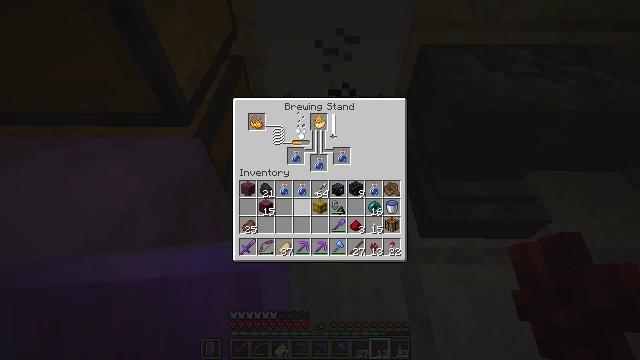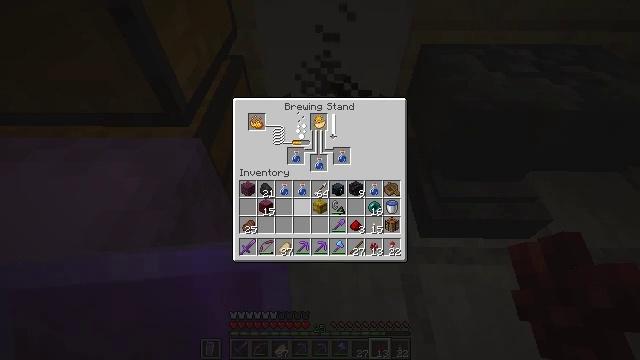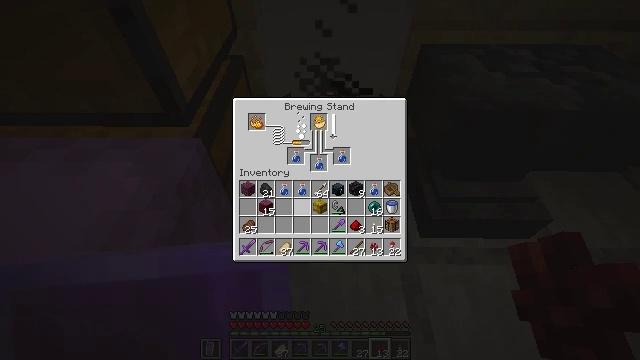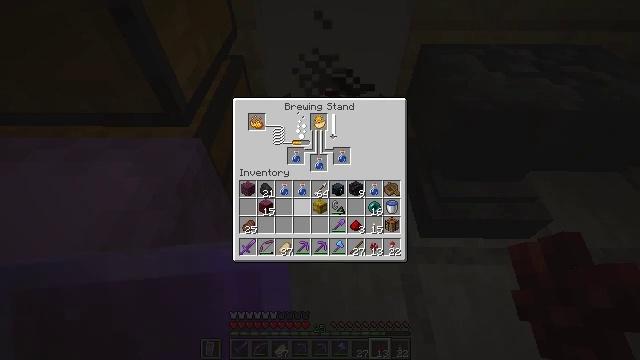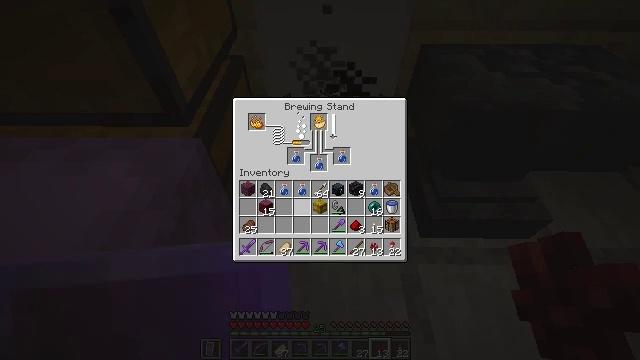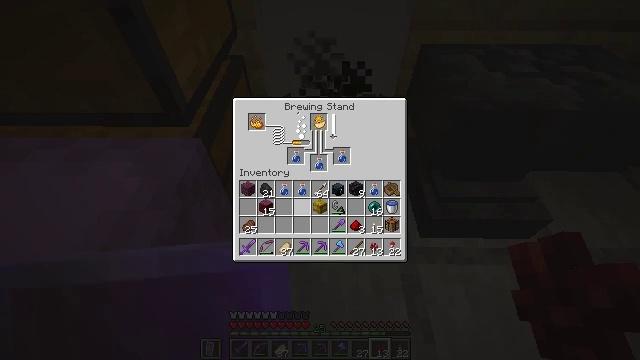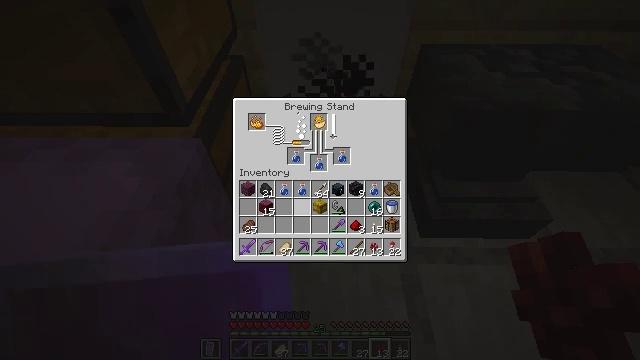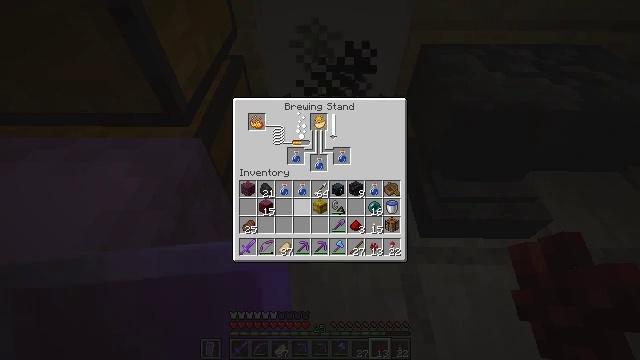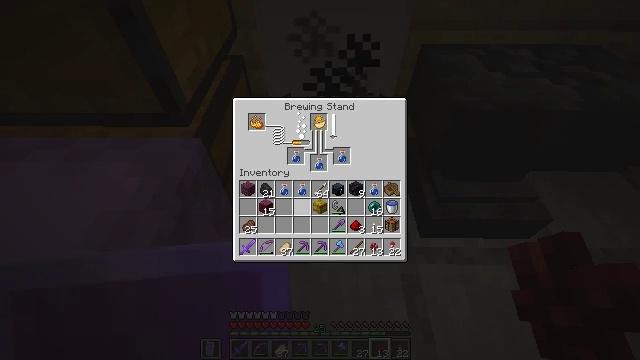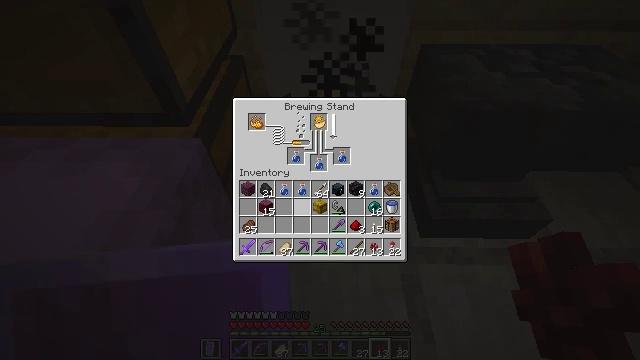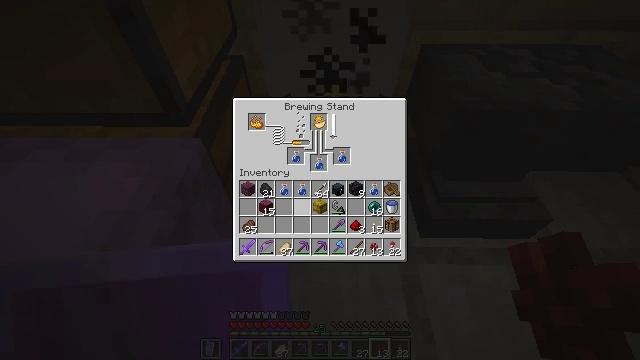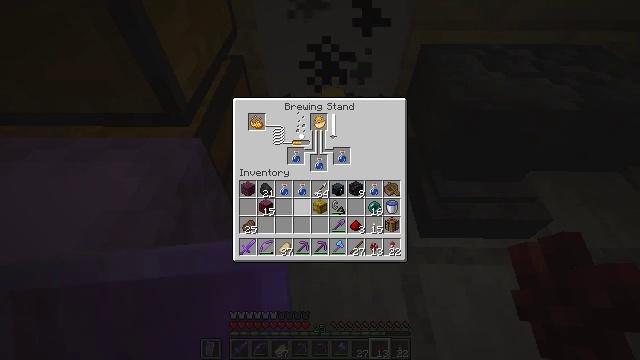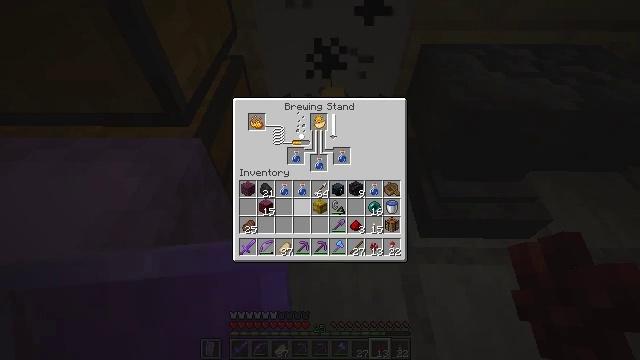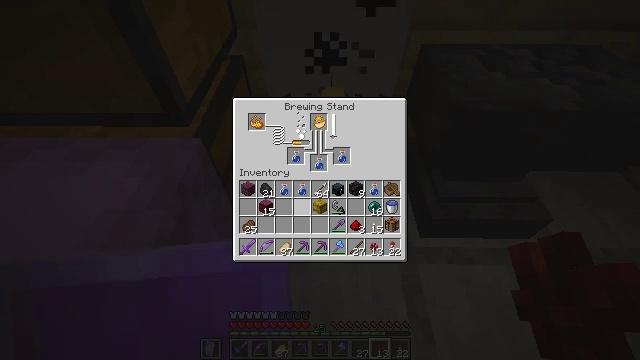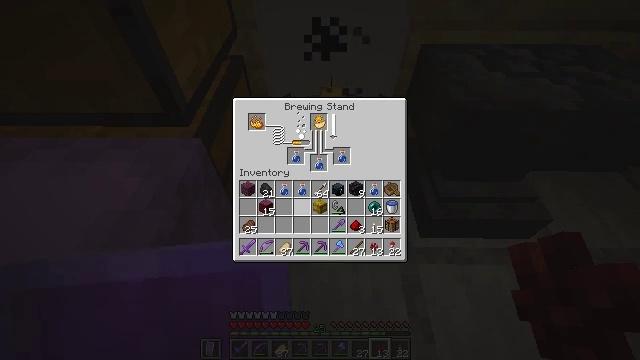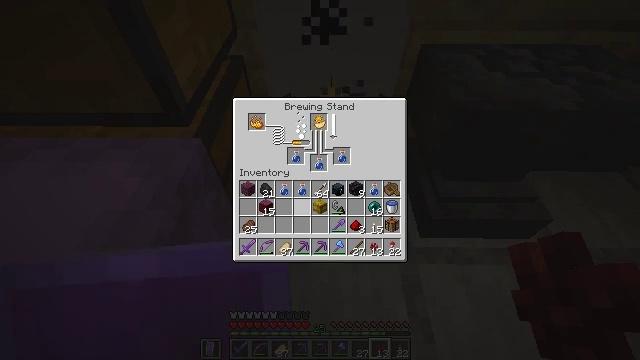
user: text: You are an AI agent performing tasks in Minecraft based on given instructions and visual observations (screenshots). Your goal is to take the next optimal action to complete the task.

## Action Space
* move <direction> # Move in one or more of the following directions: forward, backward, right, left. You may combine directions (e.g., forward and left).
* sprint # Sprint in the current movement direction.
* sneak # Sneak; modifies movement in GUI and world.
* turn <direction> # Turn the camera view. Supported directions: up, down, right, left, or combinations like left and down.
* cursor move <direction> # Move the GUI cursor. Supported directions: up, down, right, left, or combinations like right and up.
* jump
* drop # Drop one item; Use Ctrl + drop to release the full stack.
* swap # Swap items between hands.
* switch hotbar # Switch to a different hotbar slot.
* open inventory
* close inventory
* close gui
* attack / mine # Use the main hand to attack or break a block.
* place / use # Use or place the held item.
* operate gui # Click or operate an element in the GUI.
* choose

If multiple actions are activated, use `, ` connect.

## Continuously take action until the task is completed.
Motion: motion action
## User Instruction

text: Turn crimson stems into crimson planks in your inventory.
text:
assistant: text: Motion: no_op
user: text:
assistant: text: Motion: no_op
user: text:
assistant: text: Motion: no_op
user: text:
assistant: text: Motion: no_op
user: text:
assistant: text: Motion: no_op
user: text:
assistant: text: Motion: no_op
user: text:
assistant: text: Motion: no_op
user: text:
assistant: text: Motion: no_op
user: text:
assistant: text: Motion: no_op
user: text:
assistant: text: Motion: no_op
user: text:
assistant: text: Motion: no_op
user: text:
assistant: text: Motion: no_op
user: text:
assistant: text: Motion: no_op
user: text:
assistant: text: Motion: no_op
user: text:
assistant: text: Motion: no_op
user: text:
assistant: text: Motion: no_op
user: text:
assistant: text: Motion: no_op
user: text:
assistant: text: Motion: no_op
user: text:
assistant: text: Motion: no_op
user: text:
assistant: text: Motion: no_op
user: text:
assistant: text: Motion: no_op
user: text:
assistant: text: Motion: no_op
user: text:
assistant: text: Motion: no_op
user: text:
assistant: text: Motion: no_op
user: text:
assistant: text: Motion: no_op
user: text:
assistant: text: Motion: no_op
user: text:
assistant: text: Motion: no_op
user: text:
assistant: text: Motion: no_op
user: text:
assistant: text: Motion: no_op
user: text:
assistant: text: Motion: no_op